Field crop: maize
Growth stage: 2
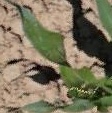
Species: maize